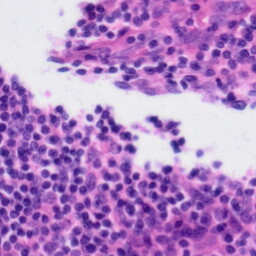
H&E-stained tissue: Tonsil